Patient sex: F
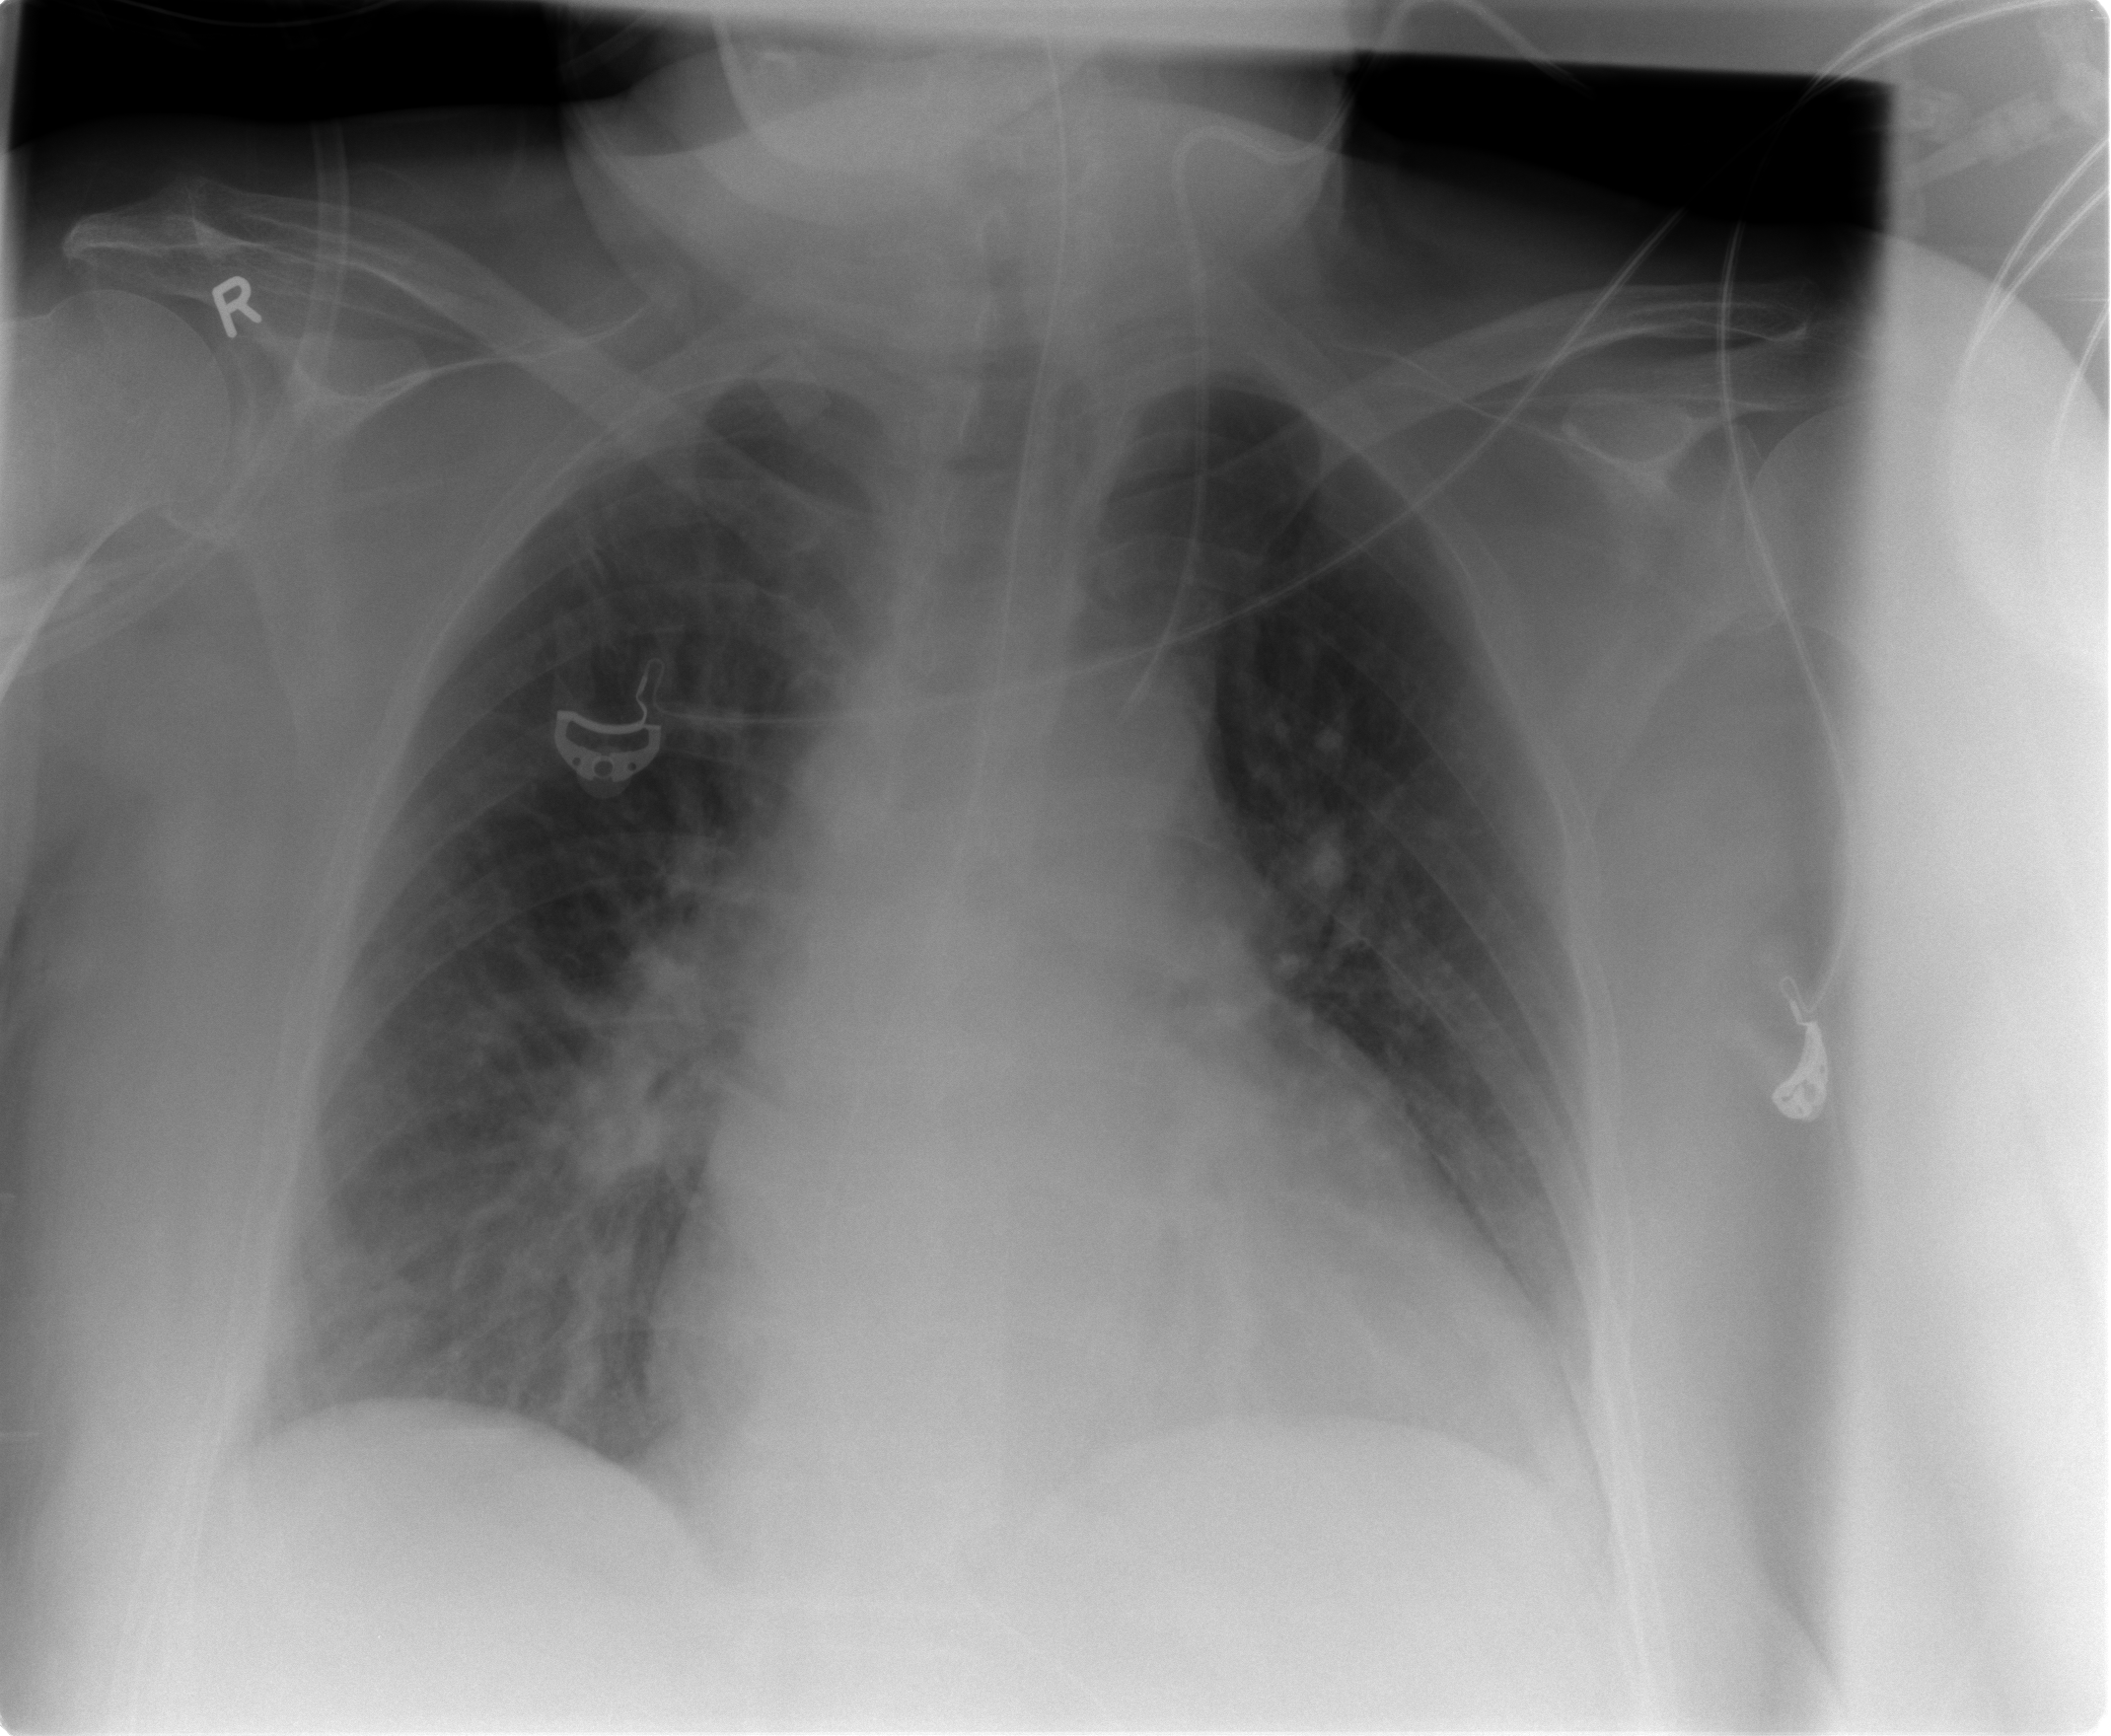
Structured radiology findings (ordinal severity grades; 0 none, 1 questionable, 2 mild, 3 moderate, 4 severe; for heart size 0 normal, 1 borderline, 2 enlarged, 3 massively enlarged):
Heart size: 2
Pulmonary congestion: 1
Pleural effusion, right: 0
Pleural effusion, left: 1
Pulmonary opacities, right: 1
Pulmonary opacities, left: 0
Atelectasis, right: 2
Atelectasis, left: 1